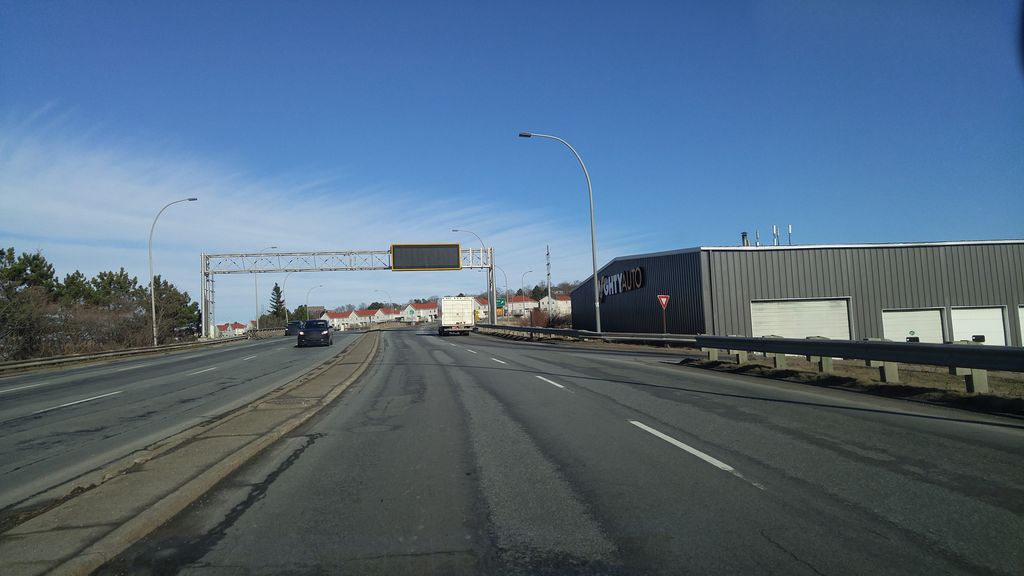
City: halifax